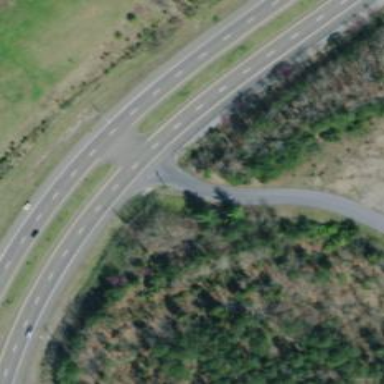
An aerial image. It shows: Trunk link highway.